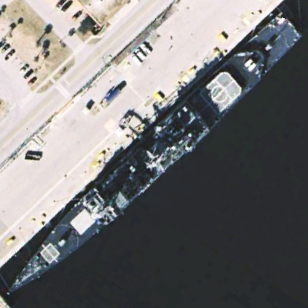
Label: cruiser